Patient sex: F
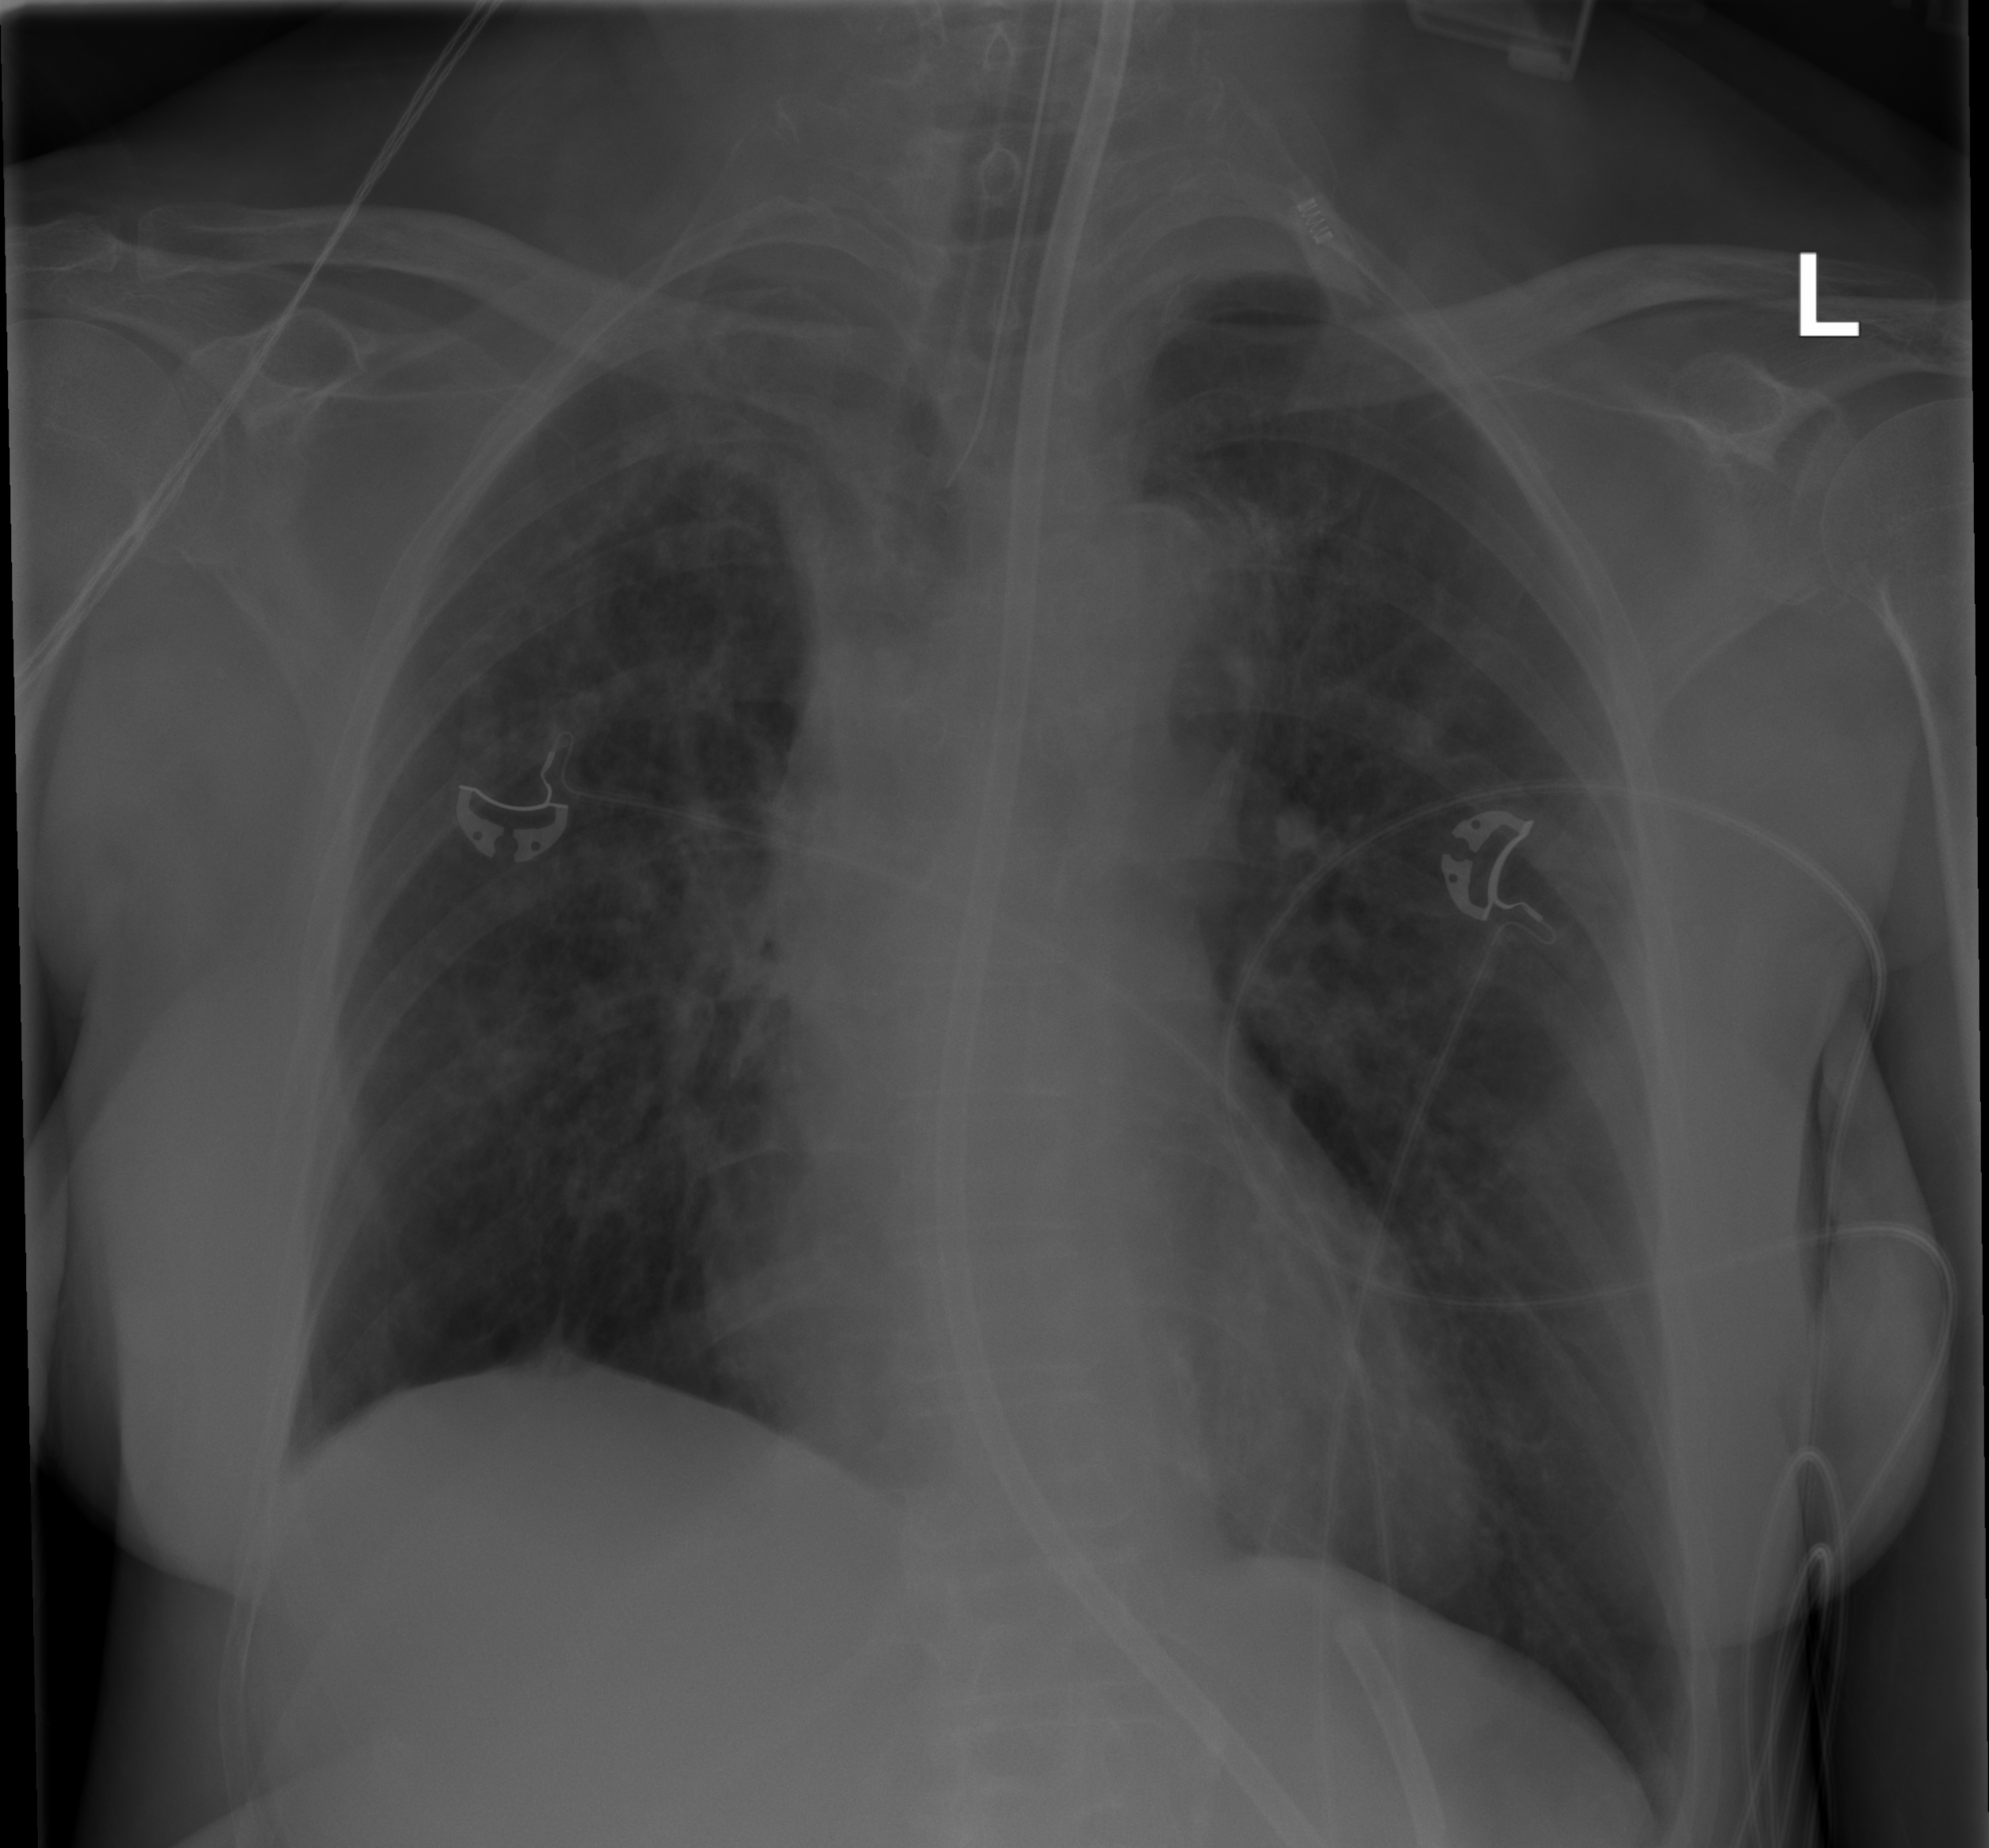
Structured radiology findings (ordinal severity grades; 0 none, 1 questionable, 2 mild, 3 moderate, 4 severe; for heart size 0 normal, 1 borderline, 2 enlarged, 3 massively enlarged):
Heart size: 0
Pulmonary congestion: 2
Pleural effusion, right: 0
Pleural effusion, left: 0
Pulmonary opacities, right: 3
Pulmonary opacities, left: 2
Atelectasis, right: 0
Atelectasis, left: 0